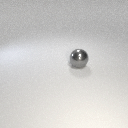
large gray metal sphere